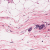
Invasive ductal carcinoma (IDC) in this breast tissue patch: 0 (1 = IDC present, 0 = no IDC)